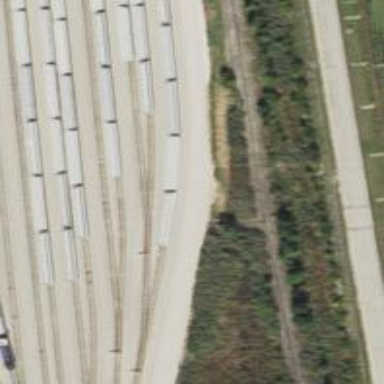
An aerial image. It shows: Rail spur service.